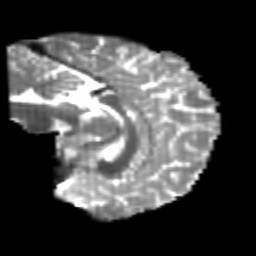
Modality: T2w
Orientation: sagittal
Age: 22
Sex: male
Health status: healthy
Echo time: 0.074 s